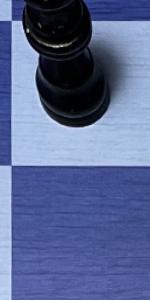
Label: Empty